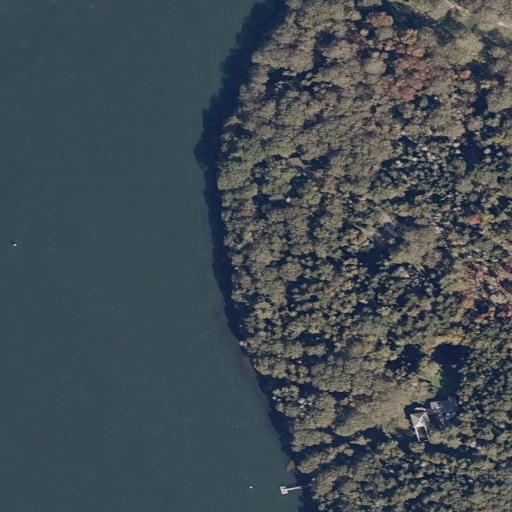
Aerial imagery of bar in Maine named Eastern Ledge containing open water, mixed forest, evergreen forest, herbaceous wetlands, low intensity development, barren land, and open development